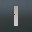
Label: 1